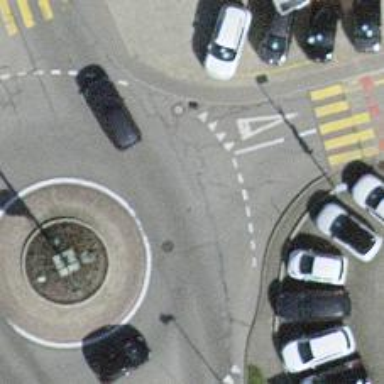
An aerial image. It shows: Secondary road around roundabout.